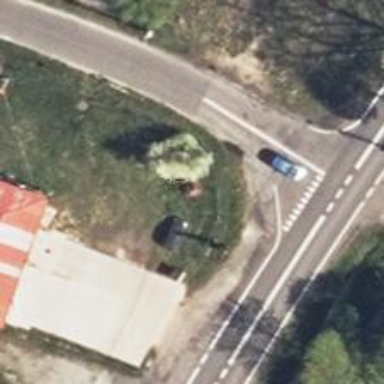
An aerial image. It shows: Vehicle memorial.